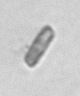
Label: pennate